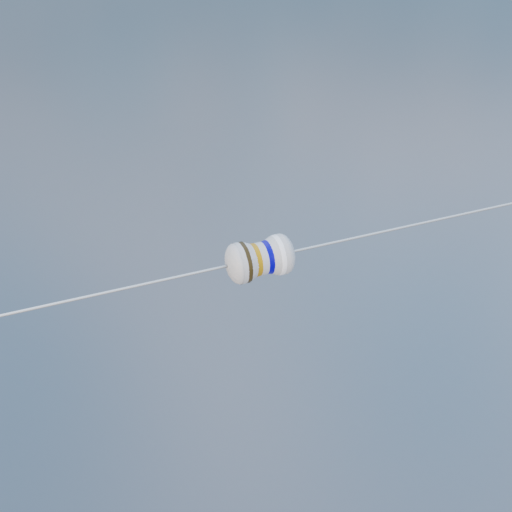
Resistor colour bands (in order): brown, gold, blue, white